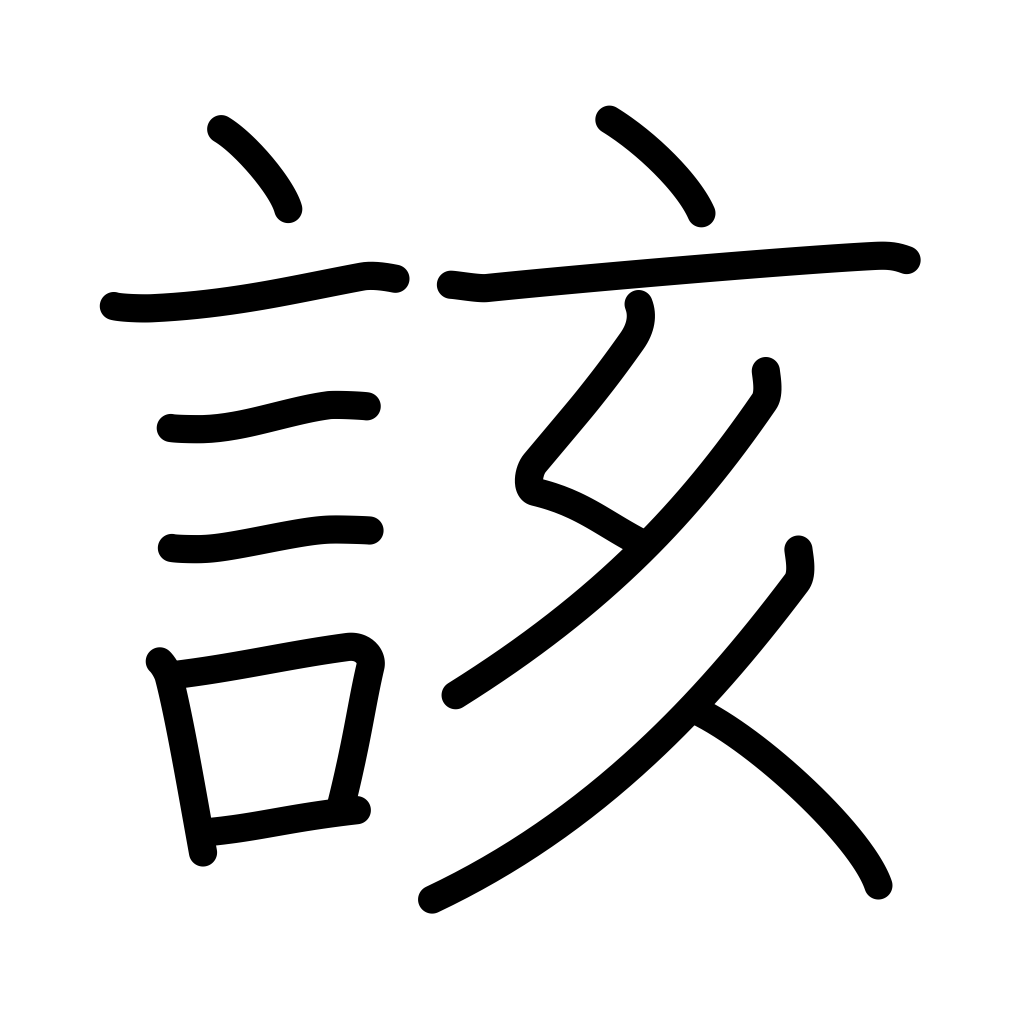
Meaning: above-stated, the said, that specific